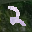
Label: 2